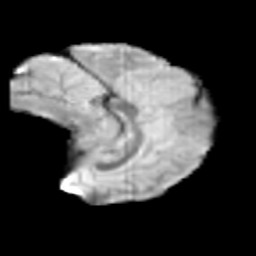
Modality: T2w
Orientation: sagittal
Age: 11
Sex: female
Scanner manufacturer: siemens
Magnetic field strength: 3 T
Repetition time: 3.8 s
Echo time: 0.07 s